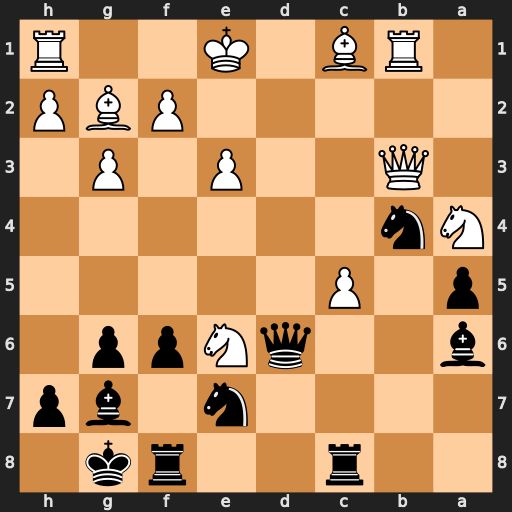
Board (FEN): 2r2rk1/4n1bp/b2qNpp1/p1P5/Nn6/1Q2P1P1/5PBP/1RB1K2R
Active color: b
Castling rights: K
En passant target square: -
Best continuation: Nd3+ Kd2 Nxc5+ Nd4+ Nxb3+